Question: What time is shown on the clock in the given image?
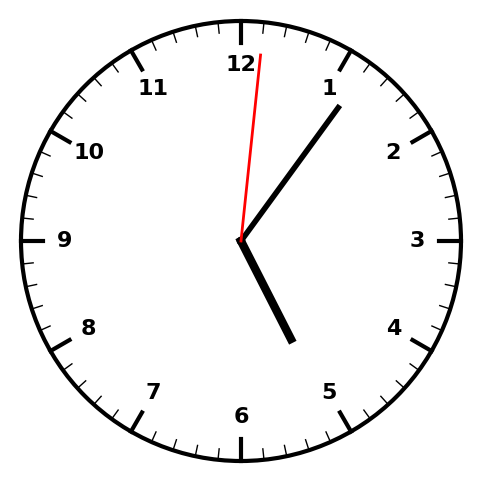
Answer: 05:06:01